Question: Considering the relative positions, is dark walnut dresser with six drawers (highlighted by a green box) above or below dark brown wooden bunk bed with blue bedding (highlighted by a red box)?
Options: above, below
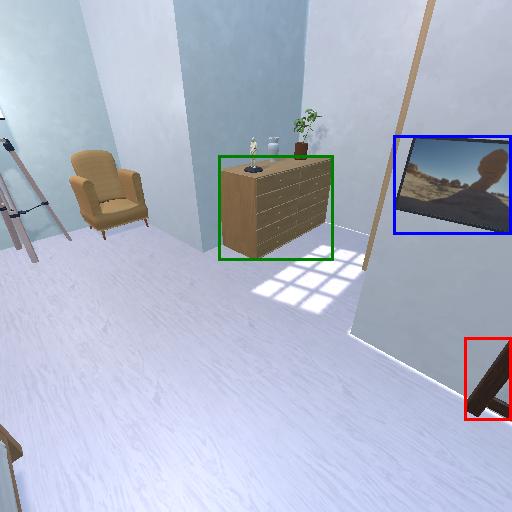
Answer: above